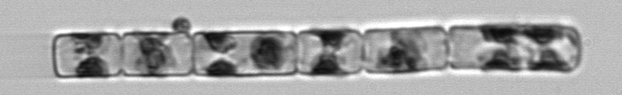
Label: Guinardia_delicatula